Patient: sex M, age 73
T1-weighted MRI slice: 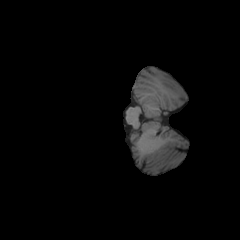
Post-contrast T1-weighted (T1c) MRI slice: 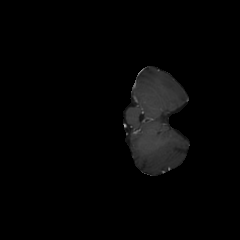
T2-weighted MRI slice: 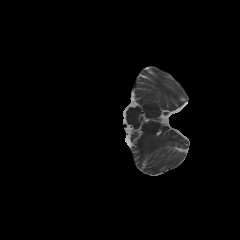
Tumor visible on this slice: no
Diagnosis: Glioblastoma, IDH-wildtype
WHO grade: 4